Field crop: tomato
Growth stage: 1
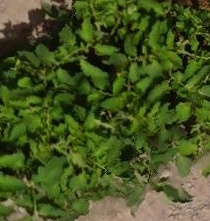
Species: tomato